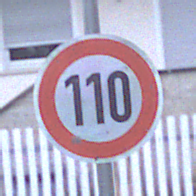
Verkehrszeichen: Geschwindigkeit110
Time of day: SunriseSunset
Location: Outdoor (Urban)
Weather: PartlyCloudy
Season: NotSpecified
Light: Natural